Question: I'm trying to extract details about the status of shipping containers from this website: <URL>
and for example, this container #: SMCU1203410
When I use the chrome inspect tool on the website, I can see the following table data, and the text between tags that I want to extract:
'''
<tbody>
<tr>
<td id="st_cntrNo" class="jui-border-none">SMCU1203410</td>
<td id="st_sealNo">SM202132</td>
<td id="st_cntrTpszNm">D5<br>40'DRY HC.</td>
<td id="st_eventDt">2020-10-05 22:20</td>
<td id="st_statusNm">Vessel Departure from Port of Loading</td>
<td id="st_placeNm"><a href="JavaScript:void(0);" title="BUSAN, REPUBLIC OF KOREA" onclick="openLocationPopup('KRPUSHN')" class="jui-txt-blue">BUSAN, REPUBLIC OF KOREA</a></td>
<td id="st_piece">7 BOX</td>
<td id="st_weight">4,876.780 KGS</td>
<td id="st_poNo"></td>
<td id="st_vgmWgt"></td>
<td id="st_vgmUnit"></td>
<td id="st_vgmStatus">No</td>
</tr>
</tbody>
'''

After I use selenium to enter the container number, this is what I'm using to get the table data:
'''
print(WebDriverWait(driver, 10).until(EC.presence_of_element_located((By.XPATH, "/html/body/div[1]/div/div[2]/div[2]/form/div[5]/table/tbody"))).get_attribute('innerHTML'))
'''
but the returned table is missing the text between tags:
'''
<tr>
<td id="st_cntrNo" class="jui-border-none"></td>
<td id="st_sealNo"></td>
<td id="st_cntrTpszNm"></td>
<td id="st_eventDt"></td>
<td id="st_statusNm"></td>
<td id="st_placeNm"></td>
<td id="st_piece"></td>
<td id="st_weight"></td>
<td id="st_poNo"></td>
<td id="st_vgmWgt"></td>
<td id="st_vgmUnit"></td>
<td id="st_vgmStatus"></td>
</tr>
'''
how do I fix this to get the status text info between the tags?
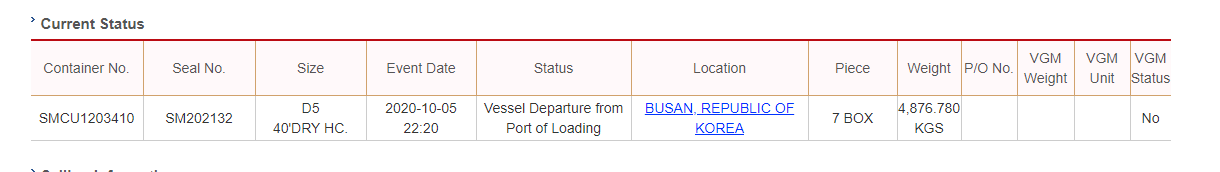
Answer: As you are searching by putting container no and it takes some time to load the data it might be still loading the data in Table before you are scraping information.
You can make sure the data is loaded completely by checking any of the field from the Table e.g. Container No Cell has data or not in Table
Please check code below, it checks for the data first to make sure table has the data required and than extracts information. You can do it cell by cell or whole tbody but before that you need to wait for data to be present completely.
'''
from selenium import webdriver
from selenium.webdriver.common.by import By
from selenium.webdriver.support.ui import WebDriverWait
from selenium.webdriver.support import expected_conditions as EC
container_no = 'SMCU1203410' # you already have container number
driver = webdriver.Chrome()
driver.get("https://esvc.smlines.com/smline/CUP_HOM_3301.do?sessLocale=en")
el = driver.find_element_by_id('searchType')
#select option for container no from select
for option in el.find_elements_by_tag_name('option'):
if option.text == 'Container No.':
option.click()
break
searchText = driver.find_element_by_id('searchName')
searchText.send_keys(container_no)
searchBtn = driver.find_element_by_id('btnSearch')
searchBtn.click()
#wait until table cell is available on screen
WebDriverWait(driver, 10).until(EC.presence_of_element_located((By.ID, "st_cntrNo")))
#wait until table cell has data available in it, here we are using container_no variable value to validate that
WebDriverWait(driver, 10).until(EC.text_to_be_present_in_element((By.ID, "st_cntrNo"), container_no))
containerTd = driver.find_element_by_id('st_cntrNo')
print(containerTd.text) # container no
sealNoTd = driver.find_element_by_id('st_sealNo')
print(sealNoTd.text) # seal no
driver.close()
'''